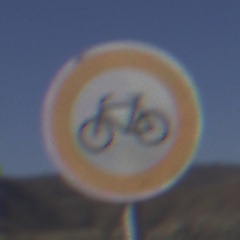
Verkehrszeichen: VerbotRadverkehr
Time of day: MorningAfternoon
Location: Outdoor (Nature)
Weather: Clear
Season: NotSpecified
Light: Natural